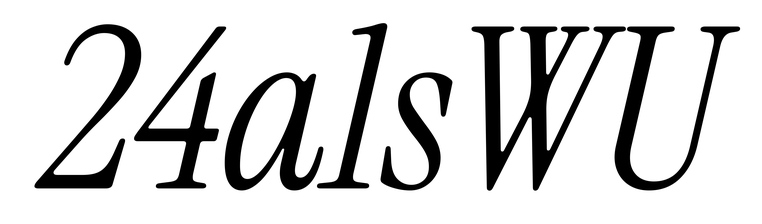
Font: InstrumentSerif-Italic